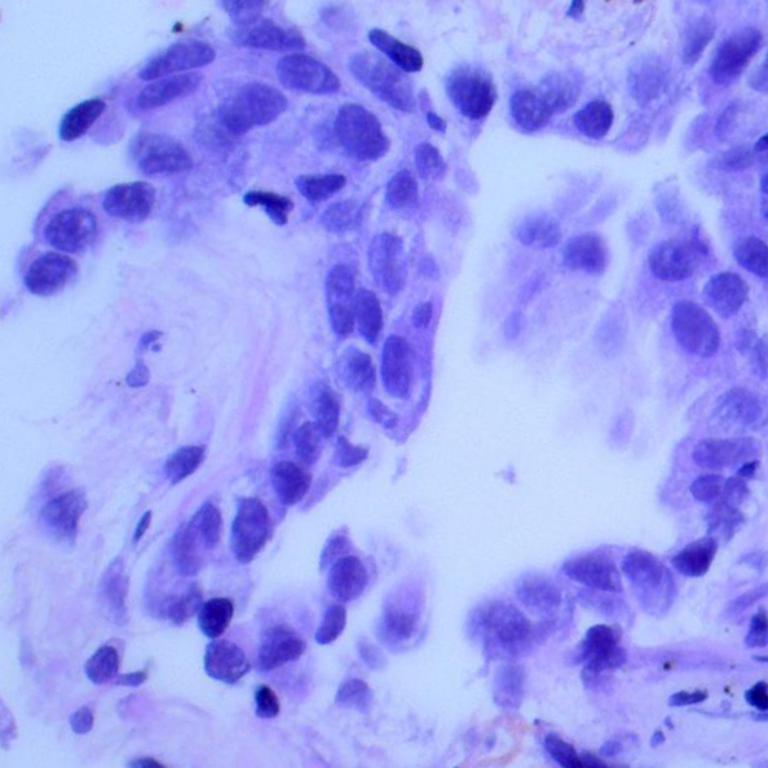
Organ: lung
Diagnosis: adenocarcinomas